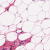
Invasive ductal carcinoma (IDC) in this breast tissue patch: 0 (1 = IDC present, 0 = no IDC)